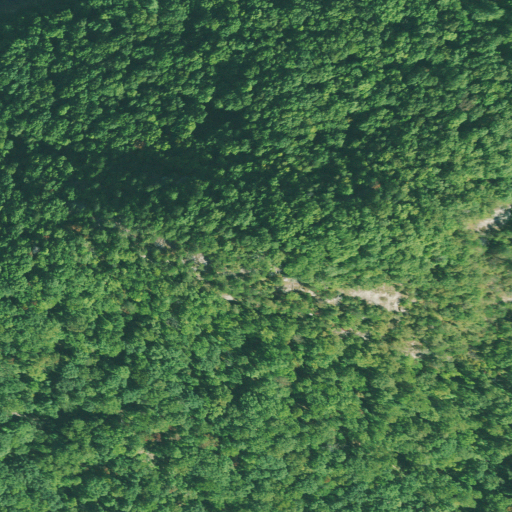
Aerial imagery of mountain in South Carolina named Mill Knob containing mixed forest, deciduous forest, and open water